Question: This is how I render my button:
'''
function fb_share() {
$permalink = get_permalink();
echo '<div class="fb-share-button" data-href="'.$permalink.'" data-layout="button_count"></div>';
}
'''
I include the scripts right after tag opens. However, what it does when you click share is:

Any thoughts?
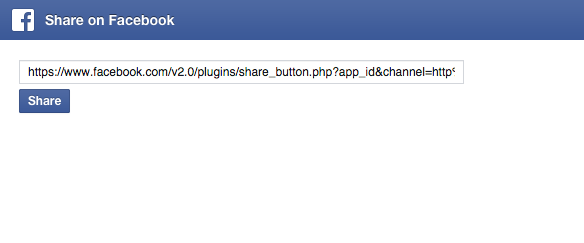
Answer: The problem arises because I have been testing my theme using MAMP and having the string "localhost" in the browser URL. As @dustincaruso mentioned:
'''
<div class="fb-share-button" data-href="<?php the_permalink(); ?>" data-layout="button_count"></div>
'''
works perfectly. Thanks.